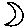
Label: moon